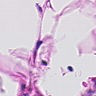
Metastatic tissue present: no